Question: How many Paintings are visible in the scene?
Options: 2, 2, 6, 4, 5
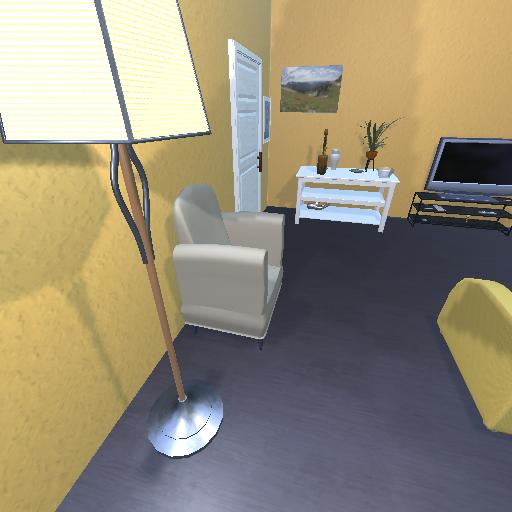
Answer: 2